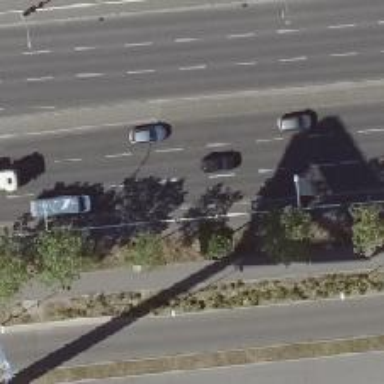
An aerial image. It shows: Asphalt road with lane markings. It is primary highway with dual carriageway.